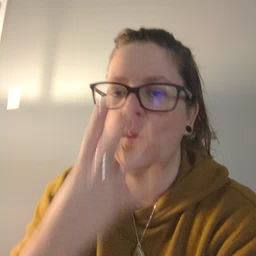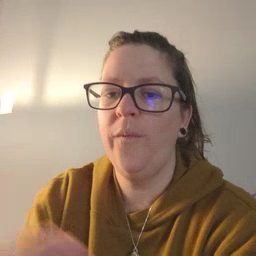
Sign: wolf